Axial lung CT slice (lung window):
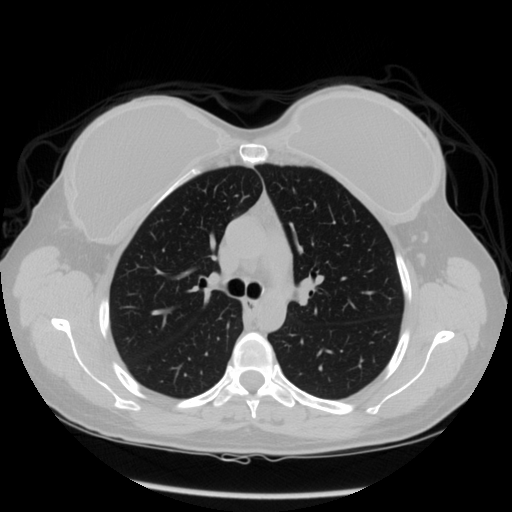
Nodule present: no